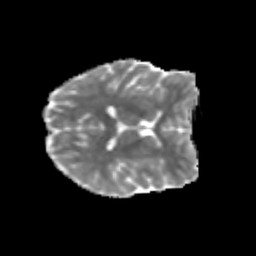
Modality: MD
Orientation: axial
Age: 20
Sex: female
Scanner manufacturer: siemens
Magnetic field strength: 3 T
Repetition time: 3.5 s
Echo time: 0.125 s